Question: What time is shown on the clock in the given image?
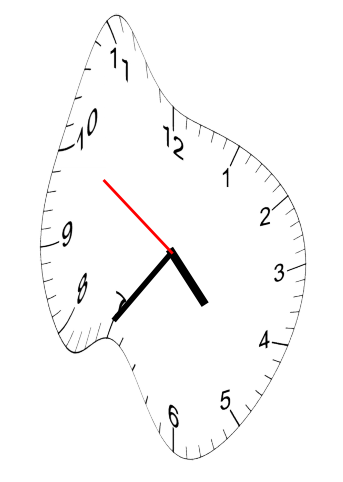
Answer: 04:35:50